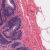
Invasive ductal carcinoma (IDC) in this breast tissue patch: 0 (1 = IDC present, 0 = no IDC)